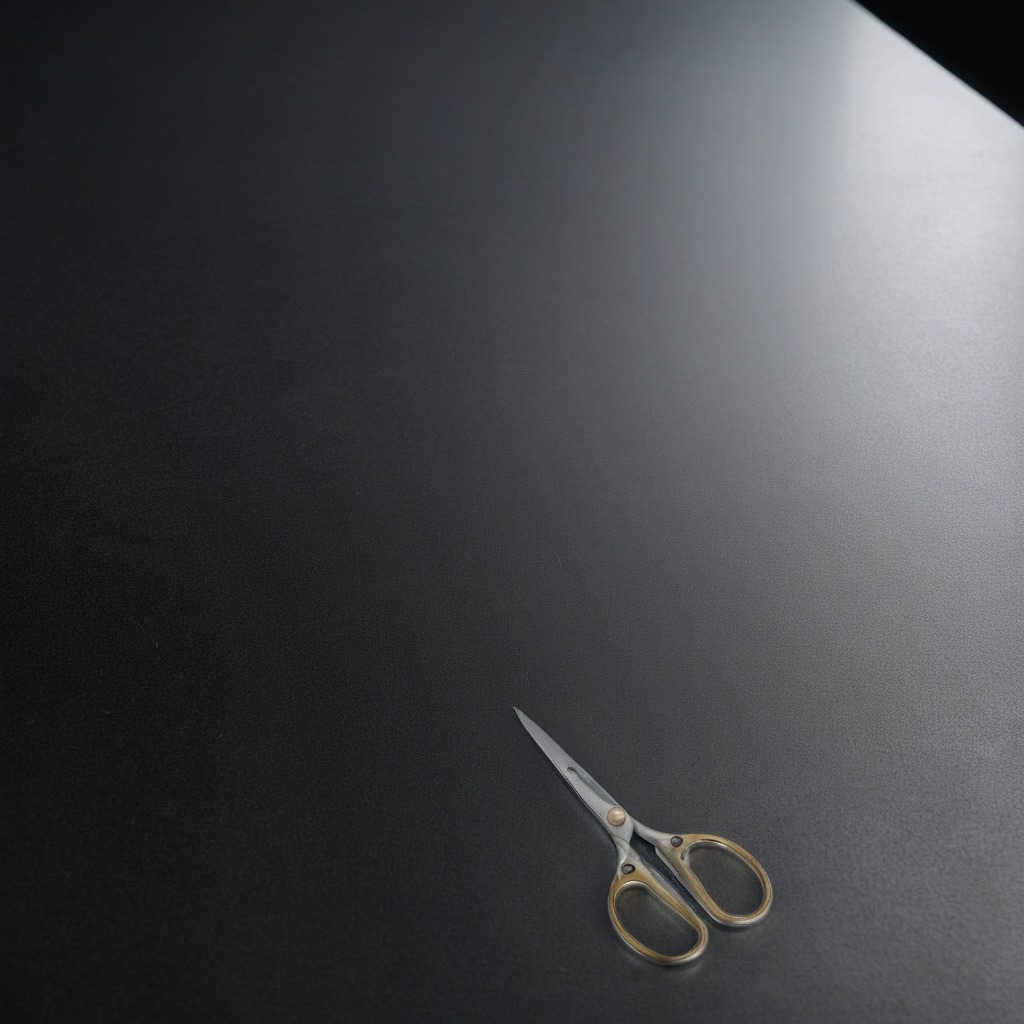
A scissor lies on the tabletop.